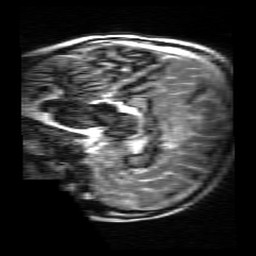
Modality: MP2RAGE
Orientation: sagittal
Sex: male
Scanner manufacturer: siemens
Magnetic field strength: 3 T
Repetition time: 5 s
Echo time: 0.00368 s